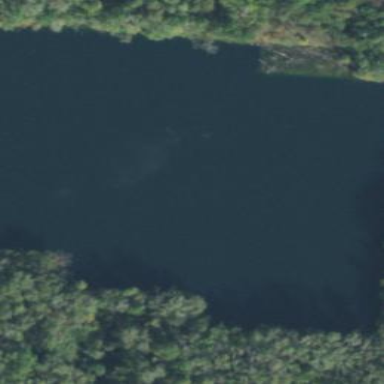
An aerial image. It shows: Pond with natural water.